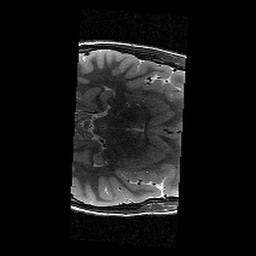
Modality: T2w
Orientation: axial
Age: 11
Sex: male
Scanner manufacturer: siemens
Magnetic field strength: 3 T
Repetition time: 9.23 s
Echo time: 0.067 s